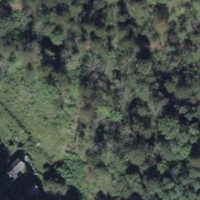
EUNIS habitat code: 44
Species observed at this site:
Salvia glutinosa